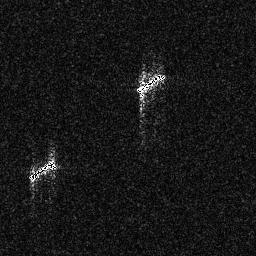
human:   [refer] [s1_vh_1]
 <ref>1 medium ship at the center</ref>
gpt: <box>[[52, 27, 64, 36, 0]]</box>